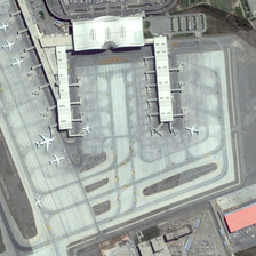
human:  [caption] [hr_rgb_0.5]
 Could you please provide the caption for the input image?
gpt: there is a large apron with an irregular shaped termial building on it .

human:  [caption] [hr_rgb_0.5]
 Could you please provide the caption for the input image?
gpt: The terminal building built on the apron is semi-enclosed and surrounded by several planes.

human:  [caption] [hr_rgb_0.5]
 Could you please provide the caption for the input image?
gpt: a white door shaped boarding gate and a polygon runway .

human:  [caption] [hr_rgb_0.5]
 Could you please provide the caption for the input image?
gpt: The terminal built on the apron is semi-enclosed and surrounded by some planes.

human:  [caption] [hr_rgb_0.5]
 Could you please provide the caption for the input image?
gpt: several white planes are parked near a large building with a parking lot in an airport .